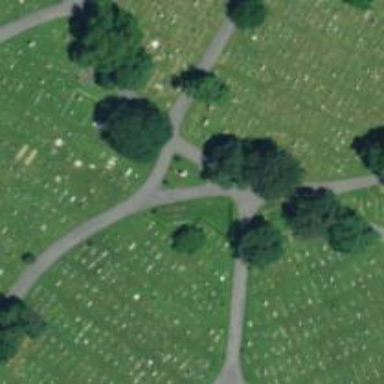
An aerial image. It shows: War memorial steeped in history.